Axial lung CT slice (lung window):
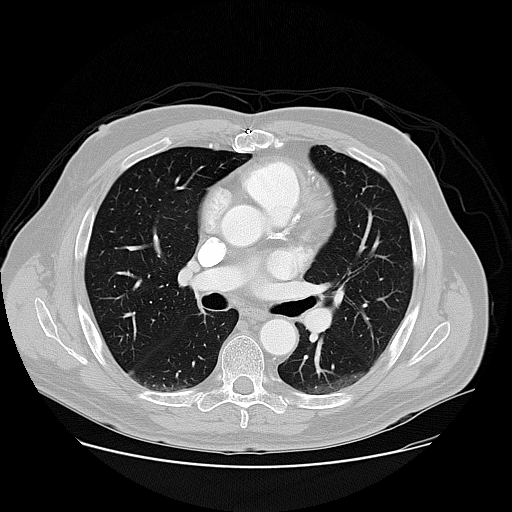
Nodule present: no